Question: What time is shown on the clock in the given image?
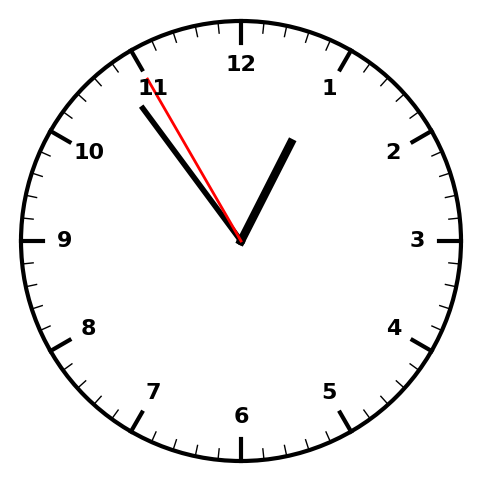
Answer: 12:53:55